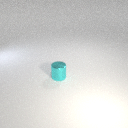
small cyan metal cylinder